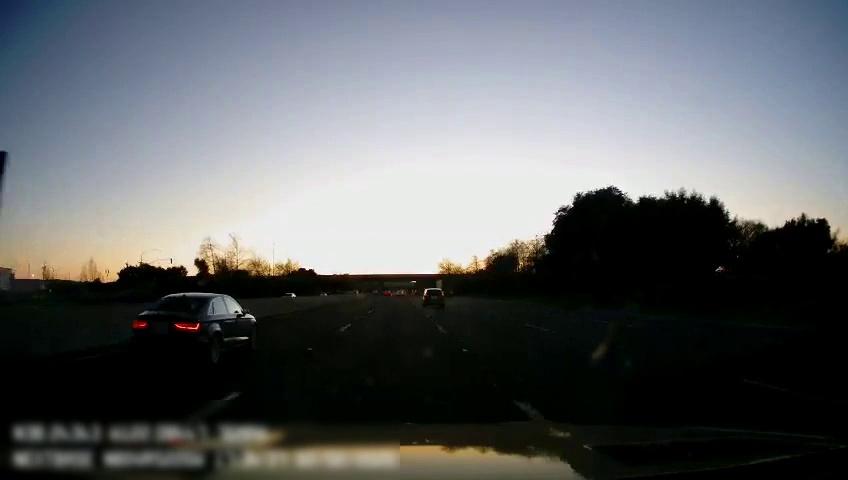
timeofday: Day
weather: Sunny
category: Drivable Space
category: Vehicles | Truck
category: Vehicles | SUV
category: Vehicles | SUV
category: Vehicles | Car
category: Vehicles | Car
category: Lanes | Current Lane
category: Lanes | Alternate Lane
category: Lanes | Alternate Lane
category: Lanes | Current Lane
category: Lanes | Alternate Lane
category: Lanes | Alternate Lane
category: Traffic | Signs